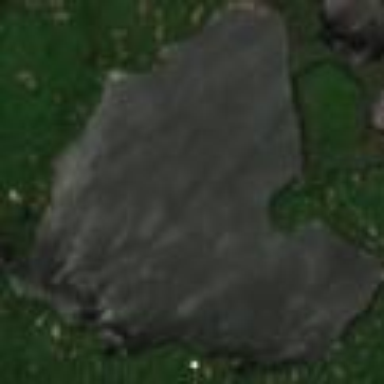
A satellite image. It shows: Serene lake surrounded by nature.